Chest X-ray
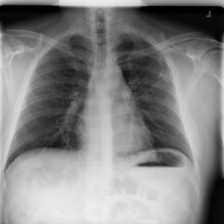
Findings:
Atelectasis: negative
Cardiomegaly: negative
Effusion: negative
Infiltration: negative
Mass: negative
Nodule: negative
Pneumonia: negative
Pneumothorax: negative
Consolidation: negative
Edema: negative
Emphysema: negative
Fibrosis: negative
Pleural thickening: negative
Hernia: negative